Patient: sex M, age 35
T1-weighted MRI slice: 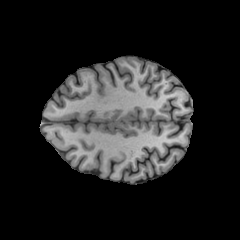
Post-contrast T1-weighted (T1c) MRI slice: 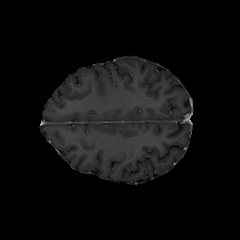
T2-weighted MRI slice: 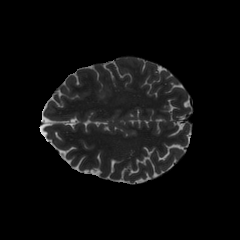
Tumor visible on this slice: yes
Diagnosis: Astrocytoma, IDH-mutant
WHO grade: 3